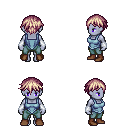
a pixel art fantasy rpg character, female body template, dark elf, purple skin, blue vest, teal pants, white blonde short bangs hairstyle, white cloth bracers, brown shoes, four views (front, back, left, right), 2x2 character sprite sheet, small pixel art, hard edges, no anti-aliasing